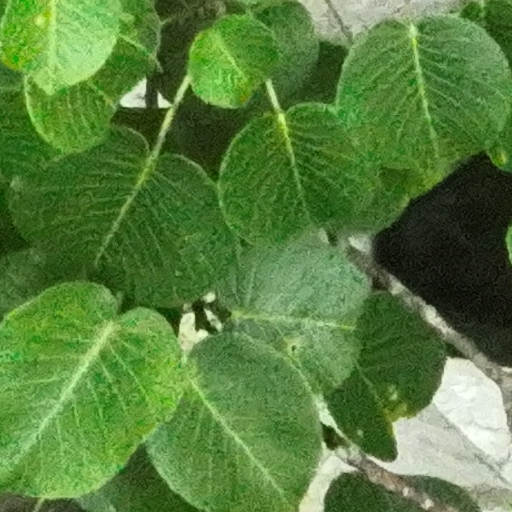
Species: Hura crepitans
GBIF accepted scientific name: Hura crepitans
Crown area (m\u00b2): 153.434